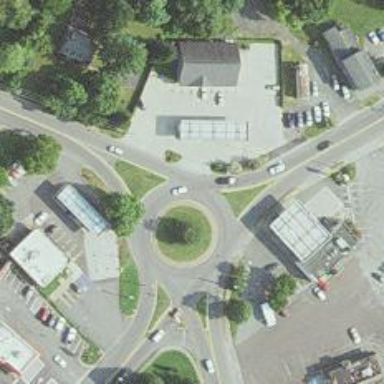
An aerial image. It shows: Roundabout on trunk highway.